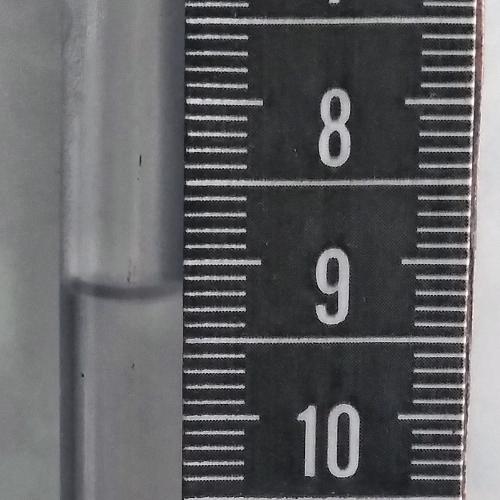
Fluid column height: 9.2 cm